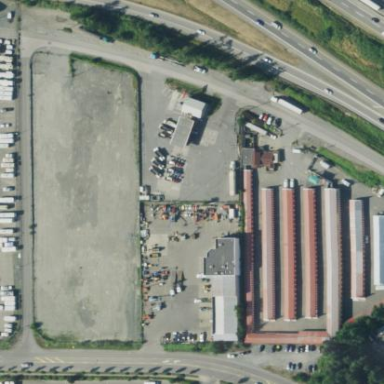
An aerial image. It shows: Industrial area.